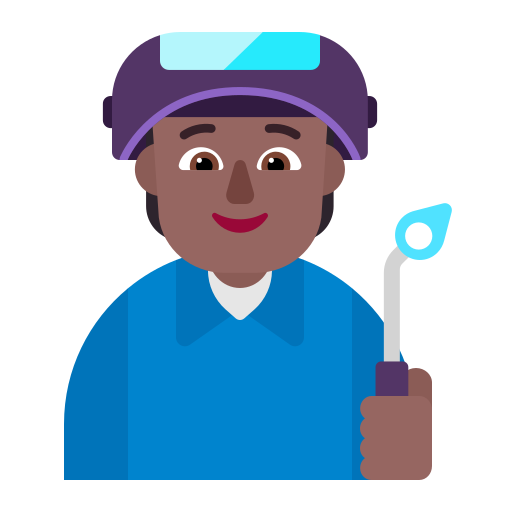
factory worker flat  dark